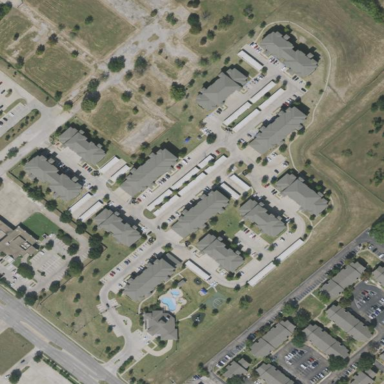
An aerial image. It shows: Residential area with apartments.